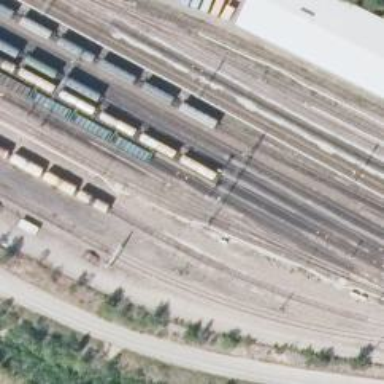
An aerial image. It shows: Railway signal.